Interaction volume radius: 5 \u00c5
Interaction volume height: 20 \u00c5
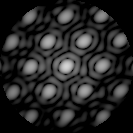
Disorder parameter: 0.1143